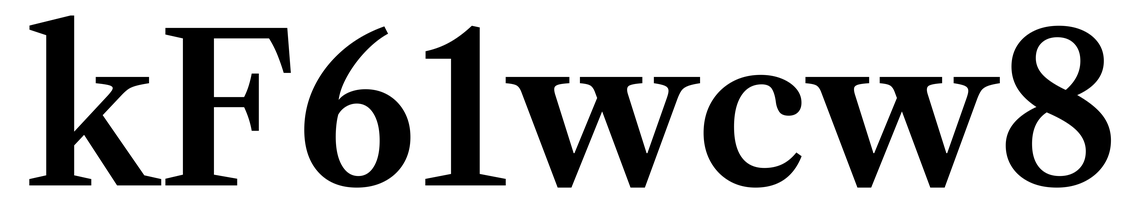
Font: LibreCaslonText_SemiBold